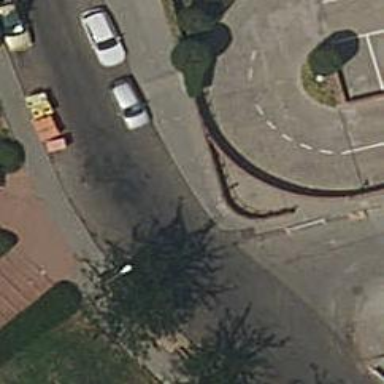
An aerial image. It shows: Uncontrolled zebra crossing on the road.